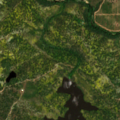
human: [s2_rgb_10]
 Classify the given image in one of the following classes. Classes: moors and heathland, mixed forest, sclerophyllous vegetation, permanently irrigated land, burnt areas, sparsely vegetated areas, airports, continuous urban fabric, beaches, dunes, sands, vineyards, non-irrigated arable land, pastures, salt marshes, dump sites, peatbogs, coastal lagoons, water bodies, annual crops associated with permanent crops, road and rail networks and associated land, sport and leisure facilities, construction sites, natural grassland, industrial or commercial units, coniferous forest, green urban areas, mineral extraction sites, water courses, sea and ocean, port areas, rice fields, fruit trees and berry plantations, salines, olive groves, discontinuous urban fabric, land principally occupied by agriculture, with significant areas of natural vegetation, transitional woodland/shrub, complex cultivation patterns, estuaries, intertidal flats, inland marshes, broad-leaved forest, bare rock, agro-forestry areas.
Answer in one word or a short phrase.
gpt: olive groves, pastures, agro-forestry areas, water bodies